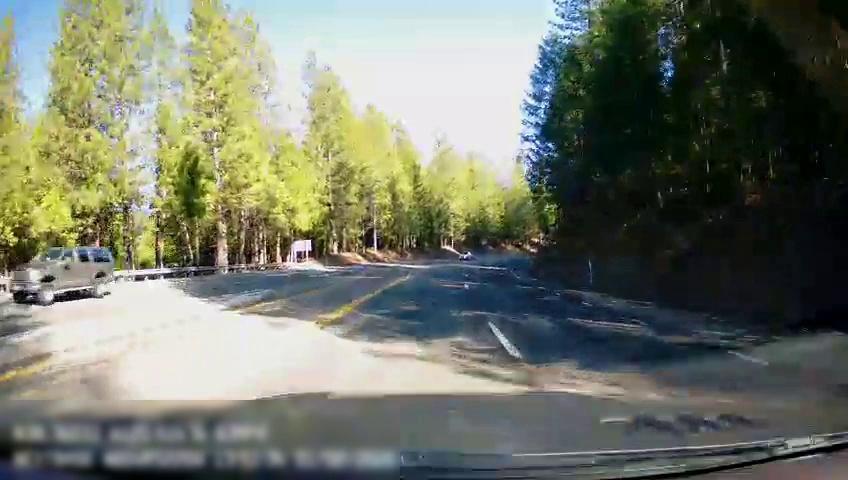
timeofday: Day
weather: Sunny
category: Drivable Space
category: Vehicles | SUV
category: Vehicles | Car
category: Lanes | Alternate Lane
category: Lanes | Alternate Lane
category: Lanes | Current Lane
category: Lanes | Alternate Lane
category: Lanes | Opposite Lane